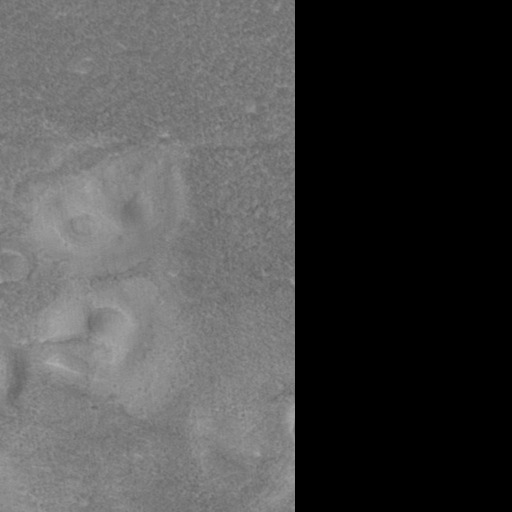
Objects detected: cone, cone, cone